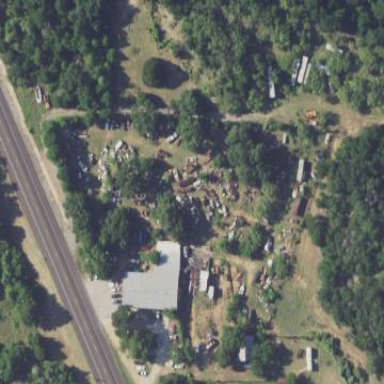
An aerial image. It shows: Scrap yard located in industrial area.